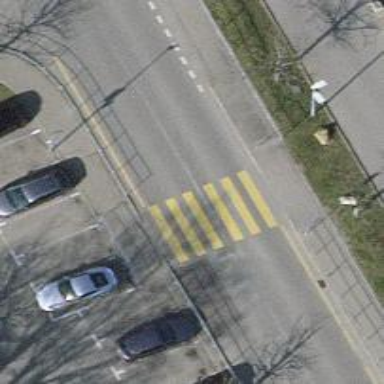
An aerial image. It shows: Zebra crossing on the road.